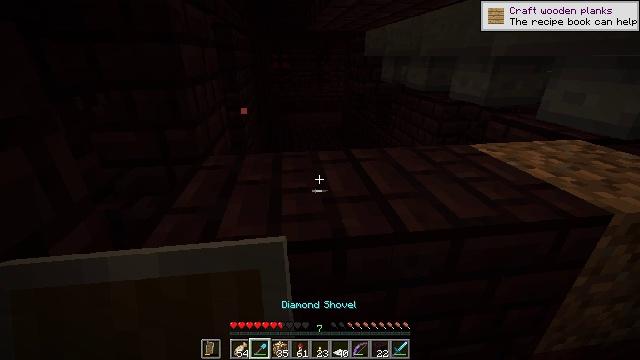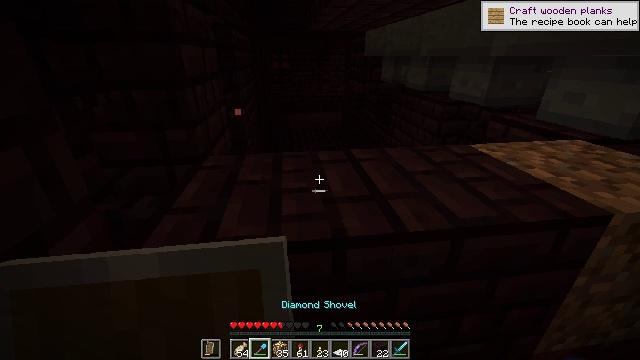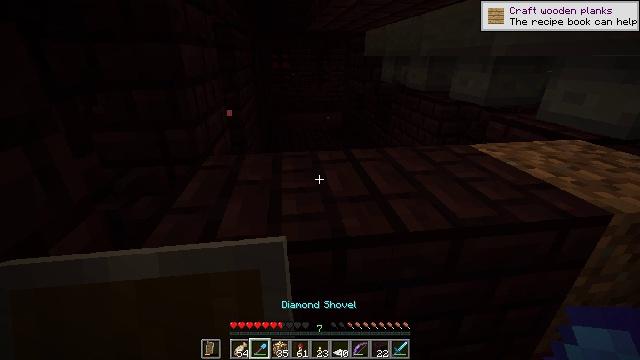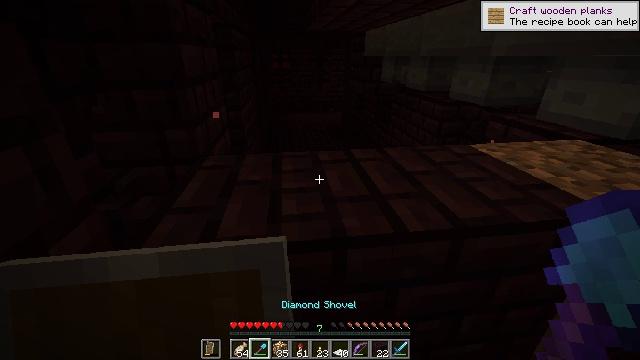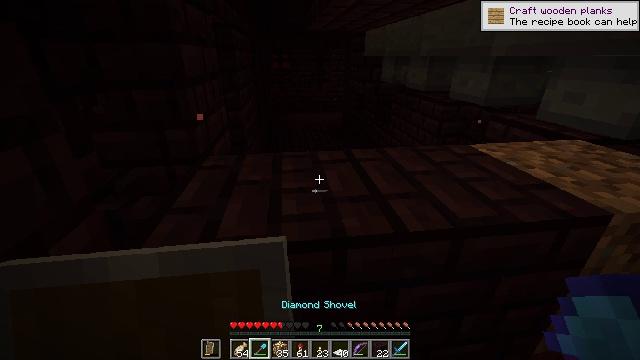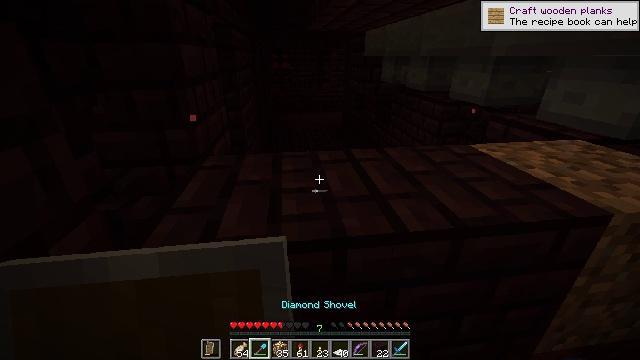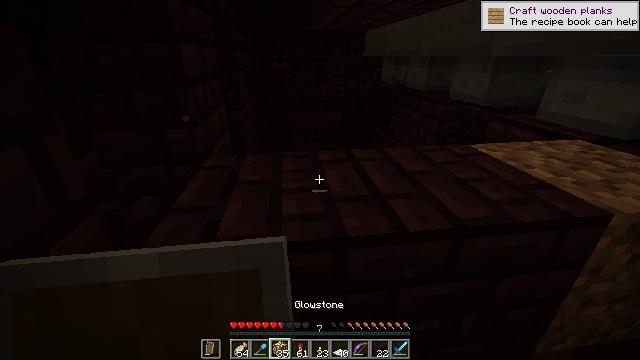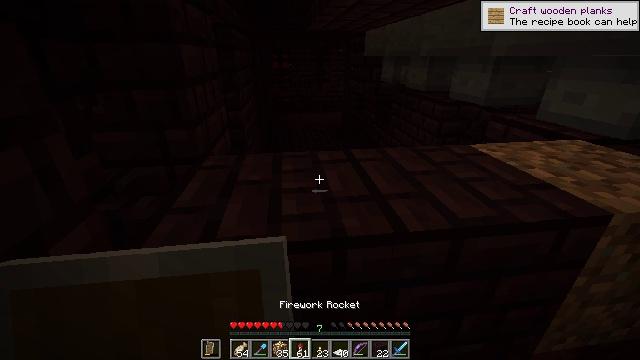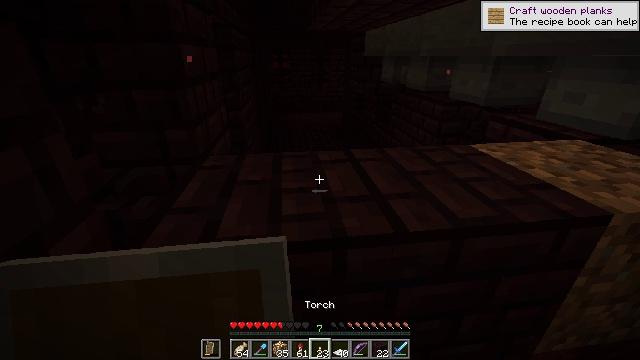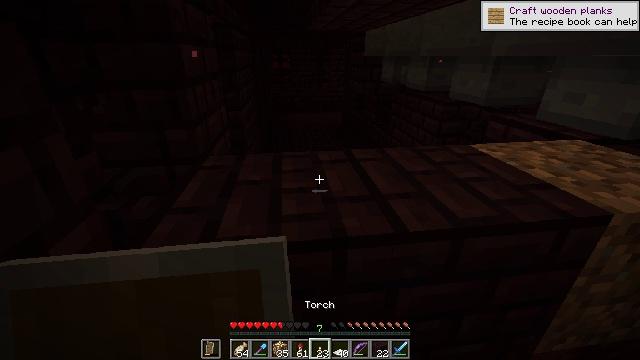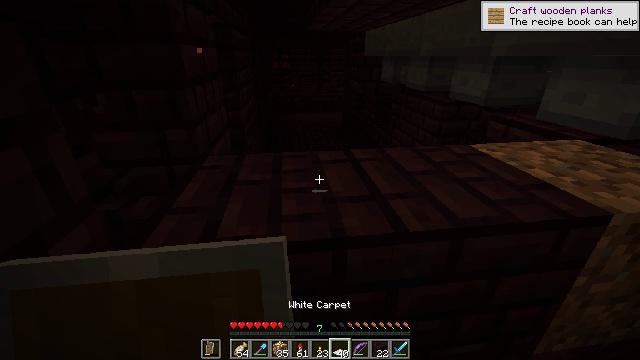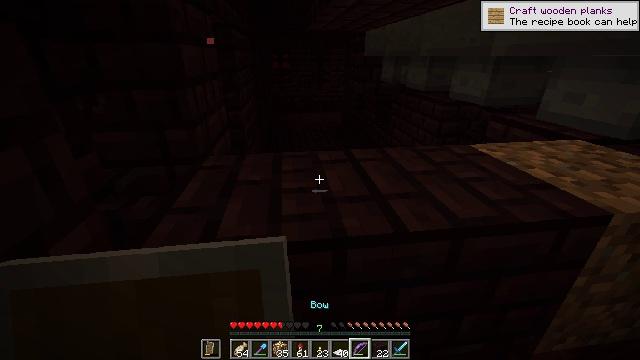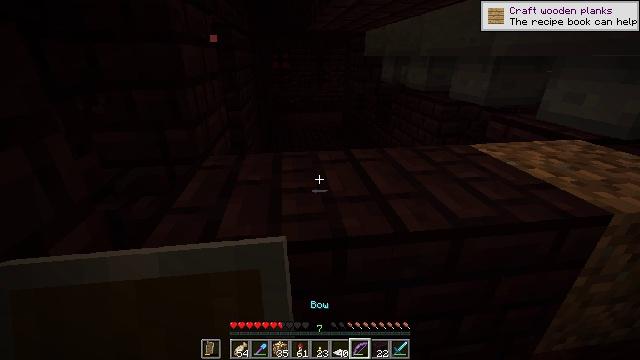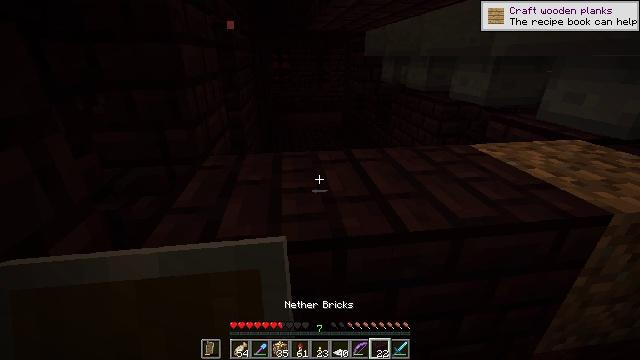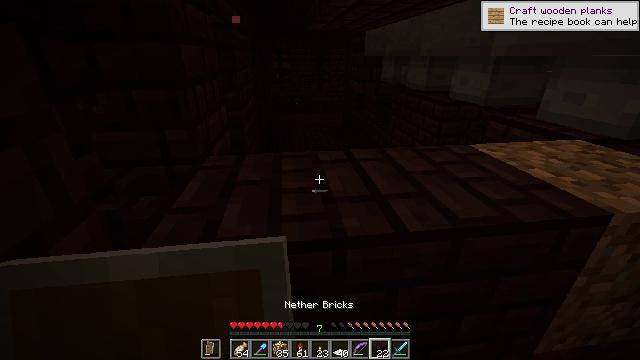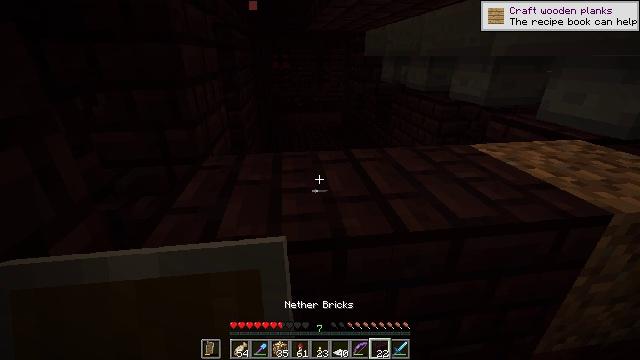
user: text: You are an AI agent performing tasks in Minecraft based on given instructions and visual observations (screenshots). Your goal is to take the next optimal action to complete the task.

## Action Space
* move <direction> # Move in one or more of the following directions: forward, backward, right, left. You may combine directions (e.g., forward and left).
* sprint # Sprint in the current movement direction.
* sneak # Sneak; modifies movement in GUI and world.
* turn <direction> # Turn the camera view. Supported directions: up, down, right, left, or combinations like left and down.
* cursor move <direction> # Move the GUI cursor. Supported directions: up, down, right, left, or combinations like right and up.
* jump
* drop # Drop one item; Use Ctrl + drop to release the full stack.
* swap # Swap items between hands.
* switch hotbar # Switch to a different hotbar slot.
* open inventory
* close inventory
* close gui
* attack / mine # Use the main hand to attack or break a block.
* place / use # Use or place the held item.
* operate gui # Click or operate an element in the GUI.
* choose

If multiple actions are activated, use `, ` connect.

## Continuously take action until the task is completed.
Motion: motion action
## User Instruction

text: Break the nether bricks in a fortress.
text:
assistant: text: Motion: no_op
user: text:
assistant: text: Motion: no_op
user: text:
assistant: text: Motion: no_op
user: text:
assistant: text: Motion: no_op
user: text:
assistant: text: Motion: no_op
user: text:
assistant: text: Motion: no_op
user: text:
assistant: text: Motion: no_op
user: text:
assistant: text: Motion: no_op
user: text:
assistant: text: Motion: no_op
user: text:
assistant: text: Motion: no_op
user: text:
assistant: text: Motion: no_op
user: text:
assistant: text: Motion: no_op
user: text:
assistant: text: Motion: no_op
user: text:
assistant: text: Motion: no_op
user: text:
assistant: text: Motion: no_op
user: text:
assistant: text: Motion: no_op
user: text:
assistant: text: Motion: no_op
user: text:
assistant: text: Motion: no_op
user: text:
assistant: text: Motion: no_op
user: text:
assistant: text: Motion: open inventory
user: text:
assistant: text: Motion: open inventory
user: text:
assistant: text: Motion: open inventory
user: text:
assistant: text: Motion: no_op
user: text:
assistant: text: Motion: no_op
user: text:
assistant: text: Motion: no_op
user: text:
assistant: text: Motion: cursor move right and down
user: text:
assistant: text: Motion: cursor move right and down
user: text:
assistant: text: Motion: sneak, cursor move right and down
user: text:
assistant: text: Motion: sneak, cursor move down
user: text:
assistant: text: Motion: sneak, cursor move down